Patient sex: M
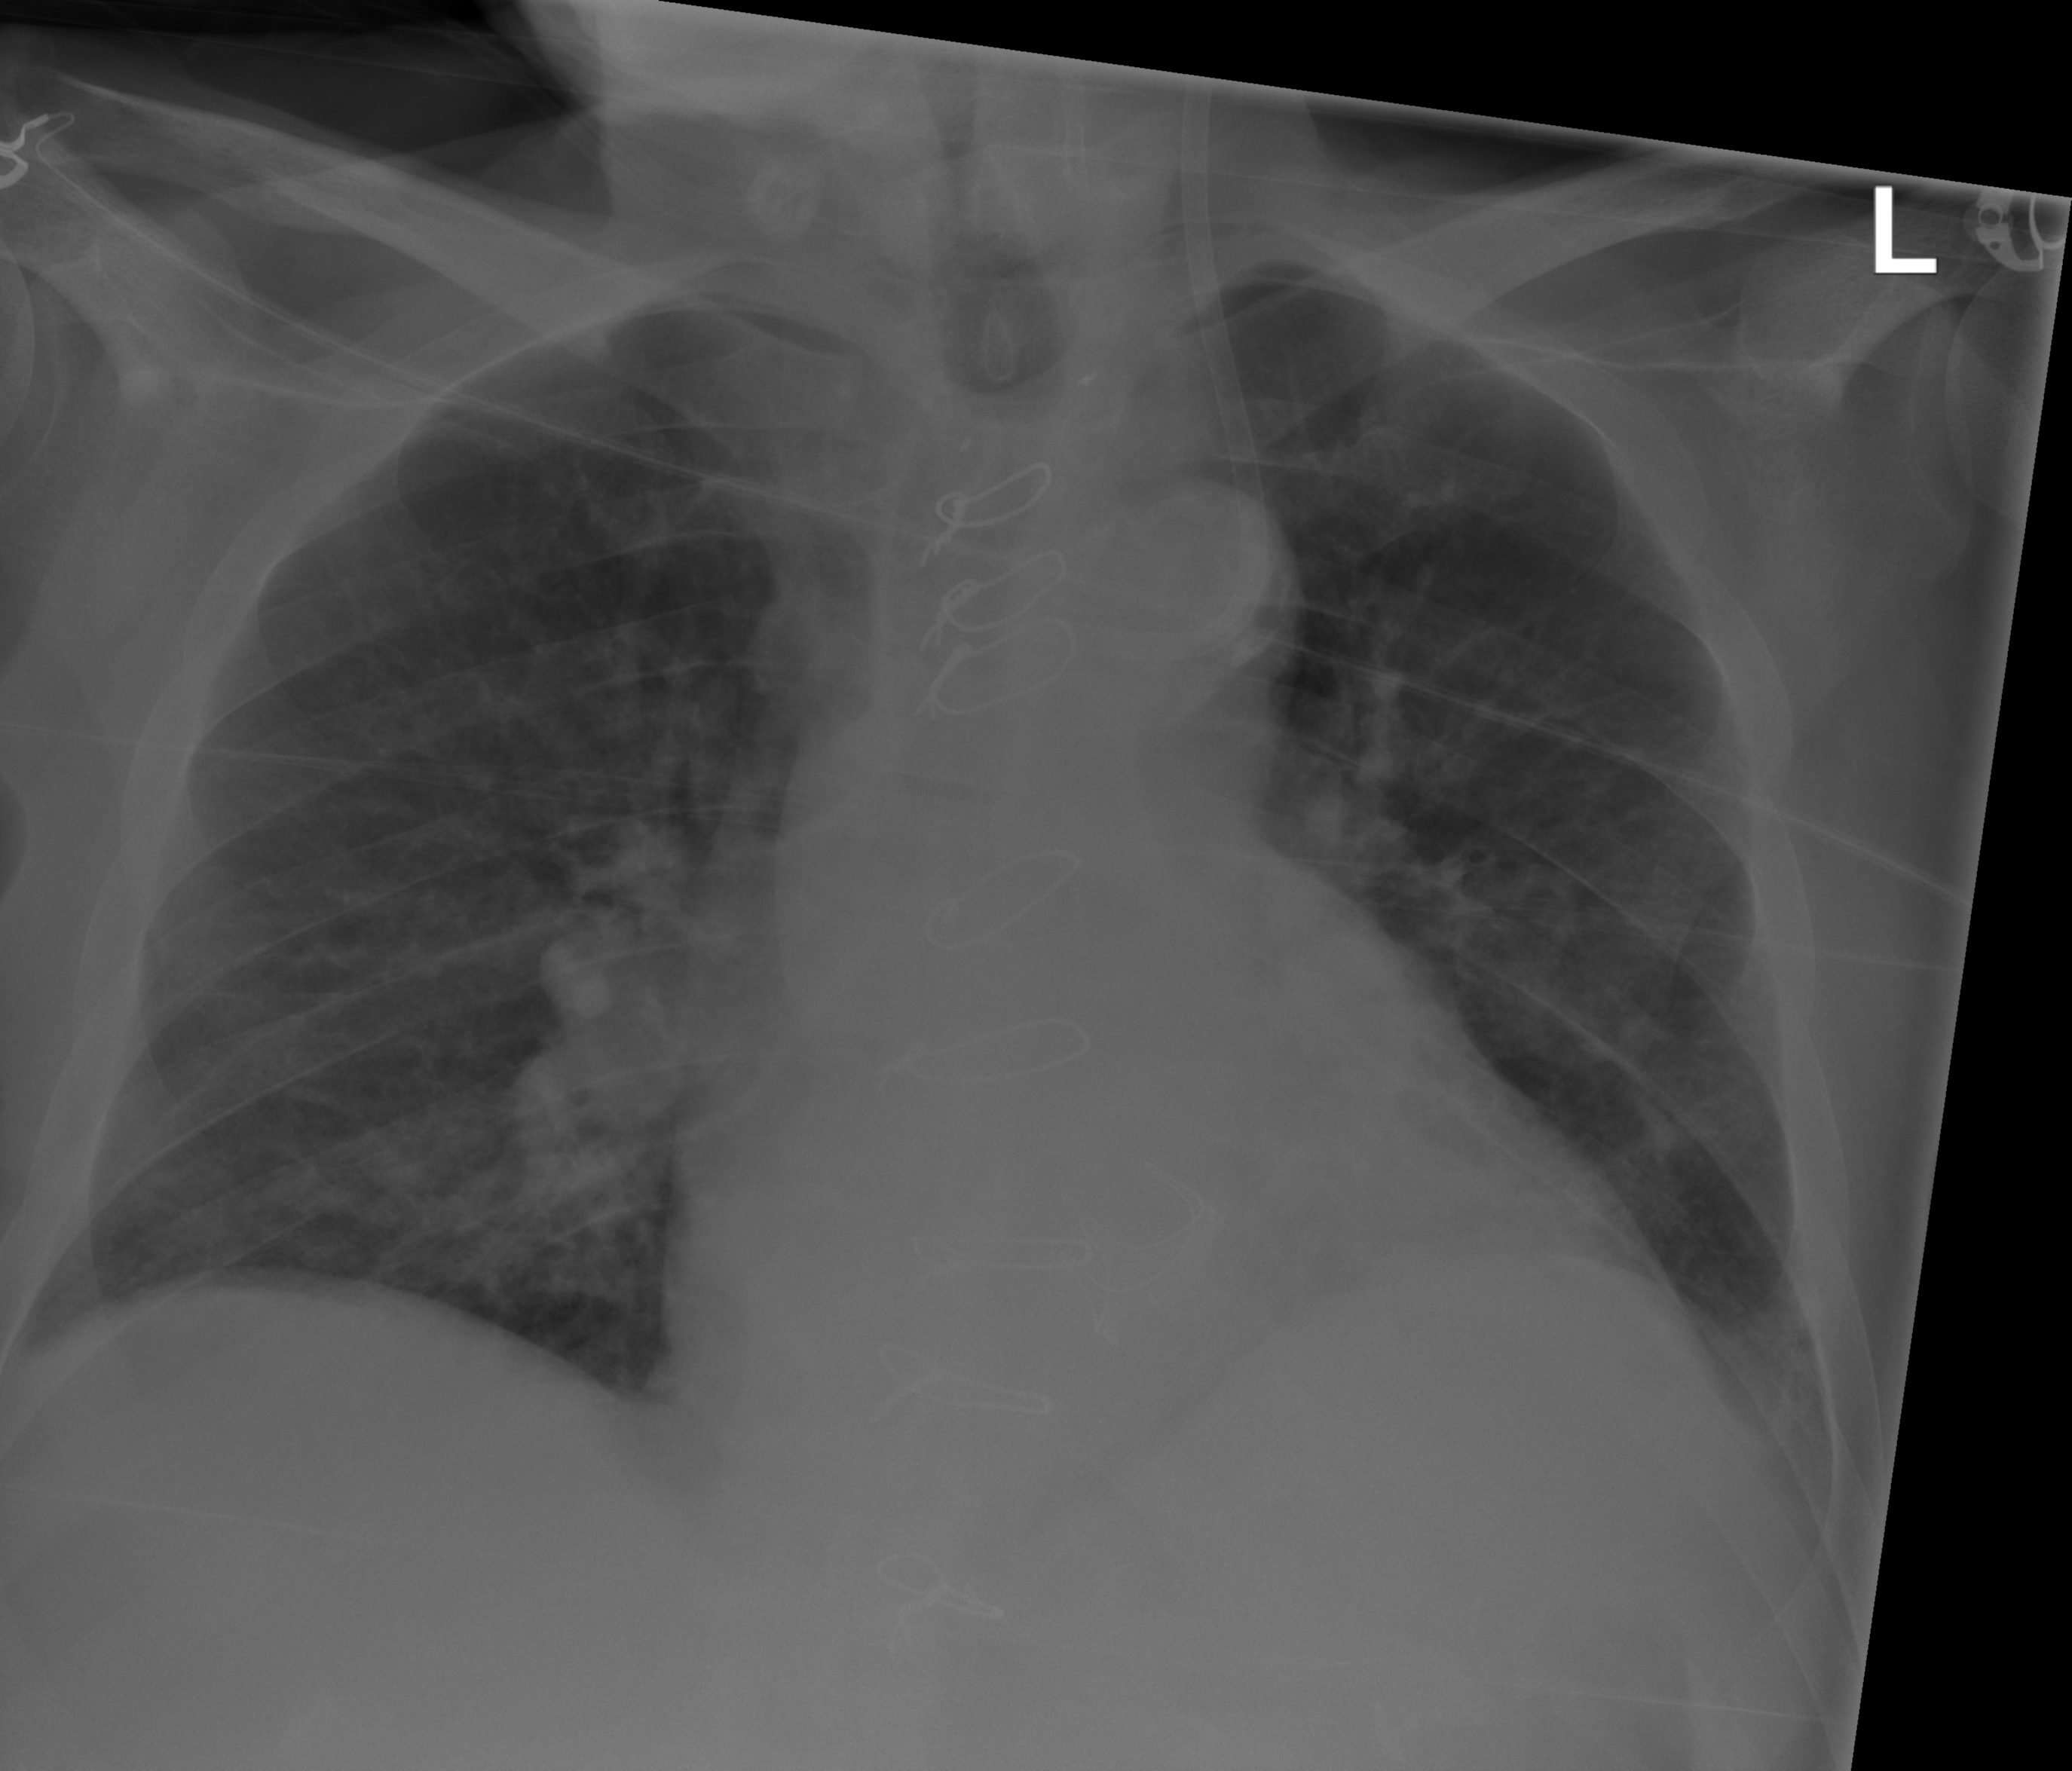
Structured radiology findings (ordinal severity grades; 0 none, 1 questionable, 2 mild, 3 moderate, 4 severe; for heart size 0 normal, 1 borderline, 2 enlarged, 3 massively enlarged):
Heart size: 2
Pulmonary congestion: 0
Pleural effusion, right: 0
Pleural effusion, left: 0
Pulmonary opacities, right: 0
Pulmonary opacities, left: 0
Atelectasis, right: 0
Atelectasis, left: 2